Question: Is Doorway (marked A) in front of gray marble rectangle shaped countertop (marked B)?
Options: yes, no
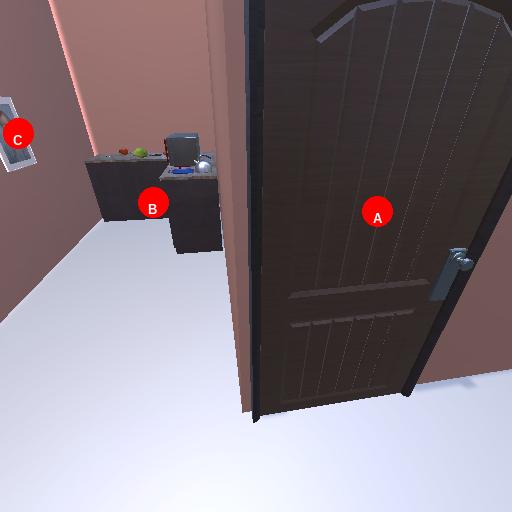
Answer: yes